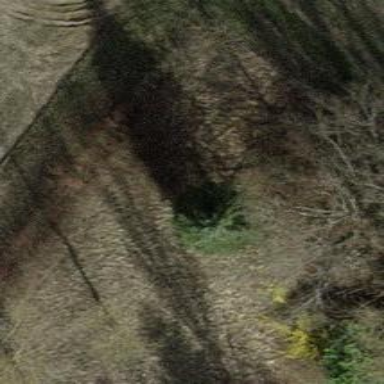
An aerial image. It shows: Evergreen tree with needle-leaved leaves.